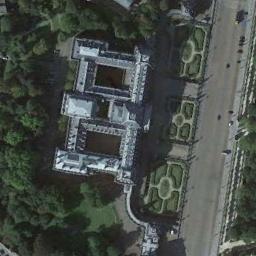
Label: palace